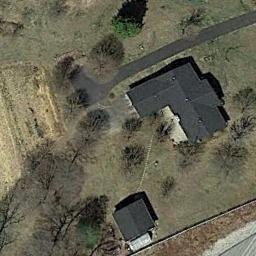
Label: residential